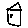
Label: house